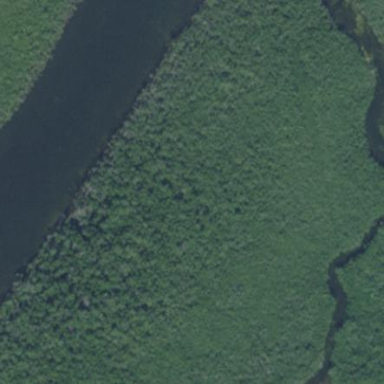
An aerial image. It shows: Beautiful mangrove wetland area.